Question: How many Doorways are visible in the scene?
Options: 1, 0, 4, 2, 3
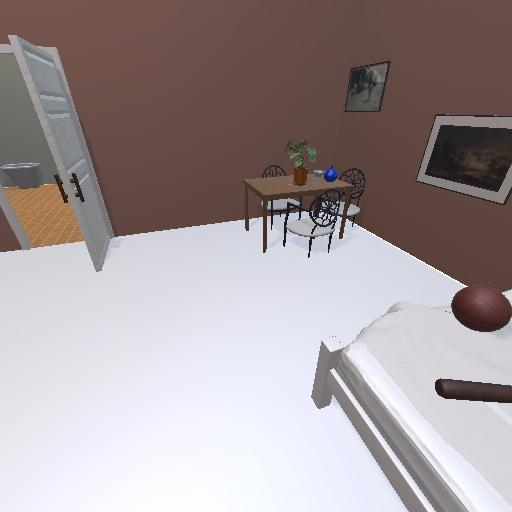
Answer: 1